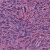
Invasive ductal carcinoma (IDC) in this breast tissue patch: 1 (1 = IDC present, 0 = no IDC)